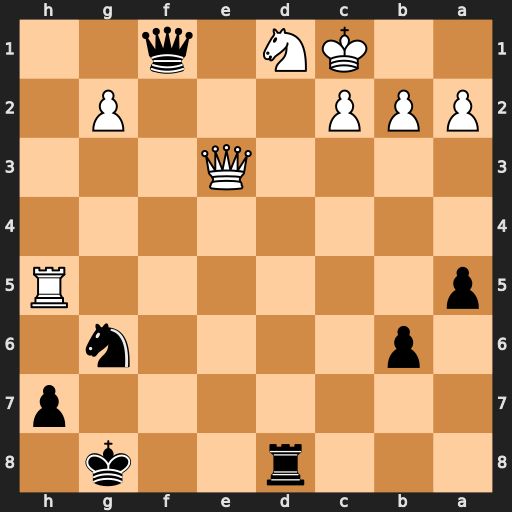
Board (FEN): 3r2k1/7p/1p4n1/p6R/8/4Q3/PPP3P1/2KN1q2
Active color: b
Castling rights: -
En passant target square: -
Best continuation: Qxd1#